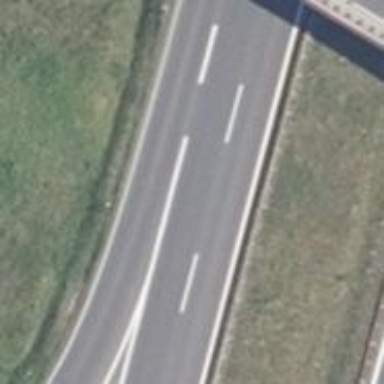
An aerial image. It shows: Motorway junction.